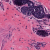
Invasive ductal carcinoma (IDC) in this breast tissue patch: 0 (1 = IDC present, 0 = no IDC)